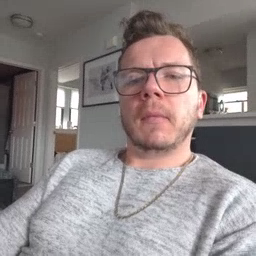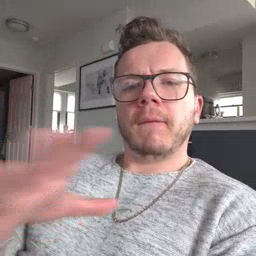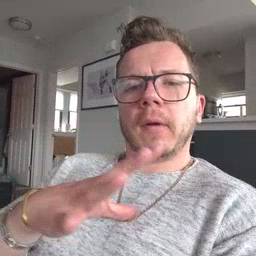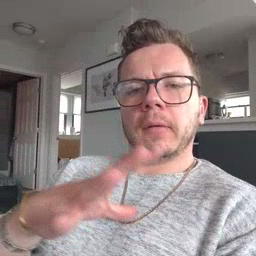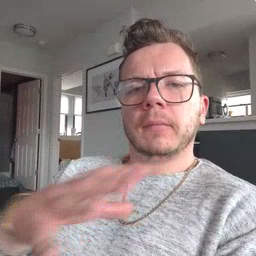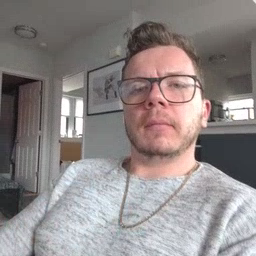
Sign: fine